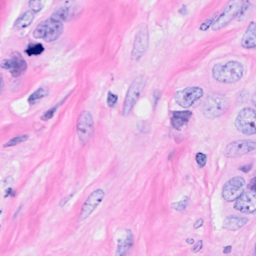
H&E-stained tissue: Breast